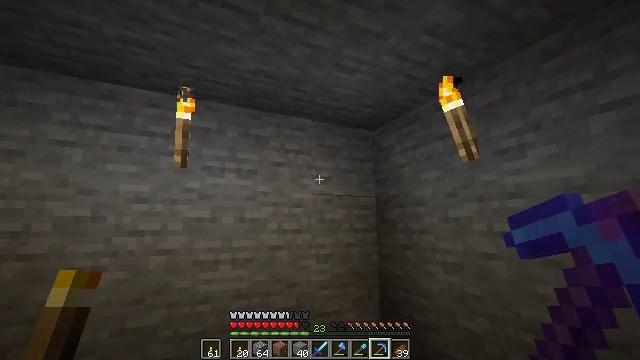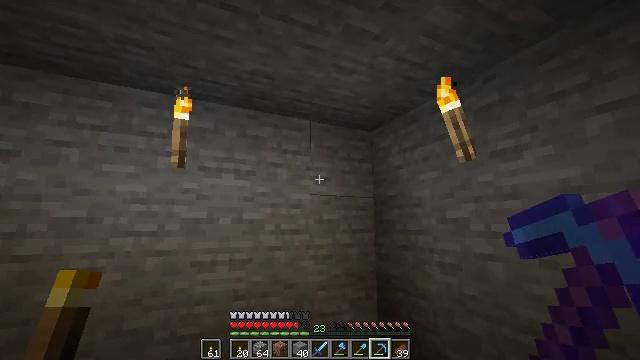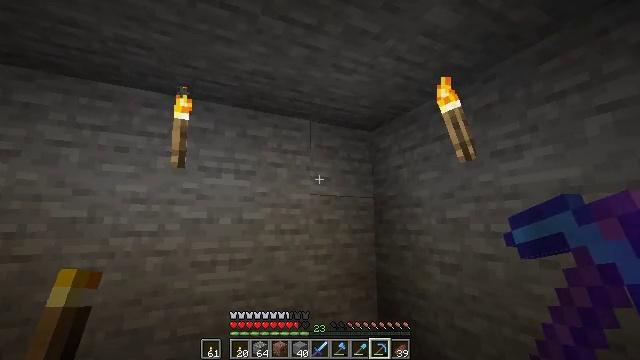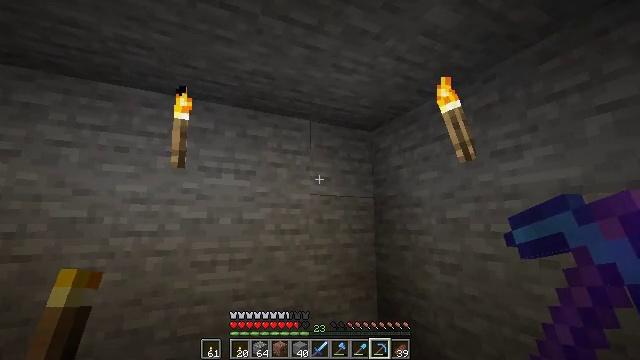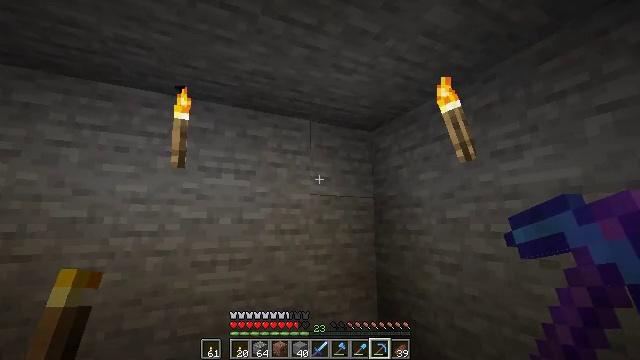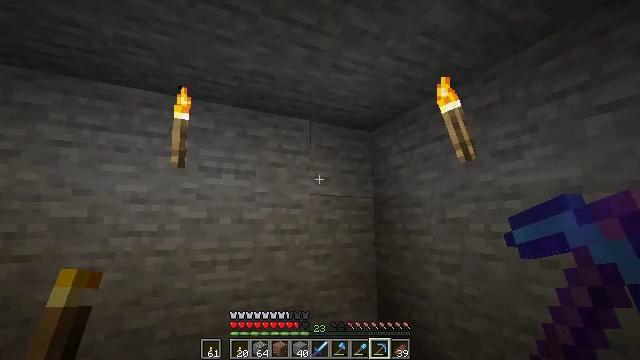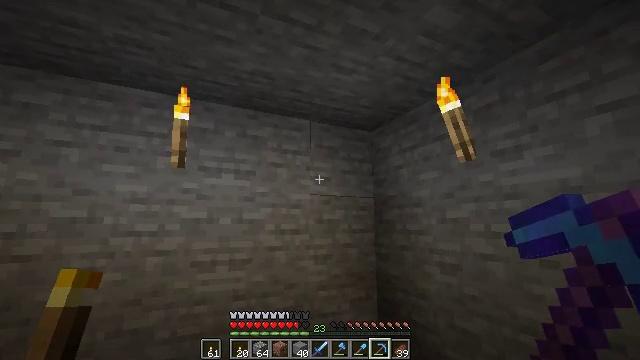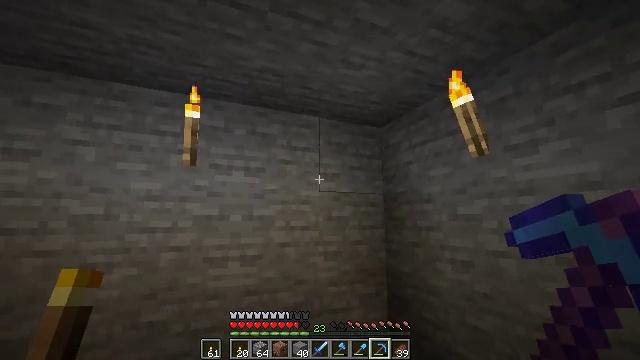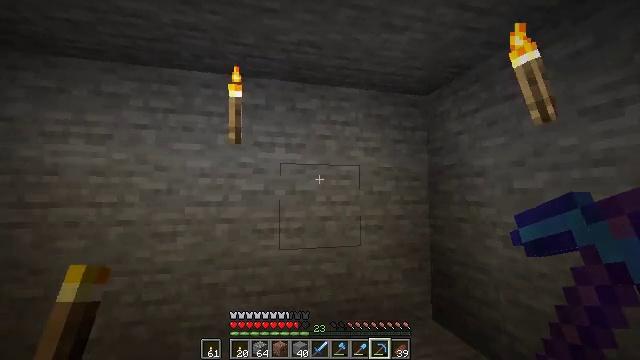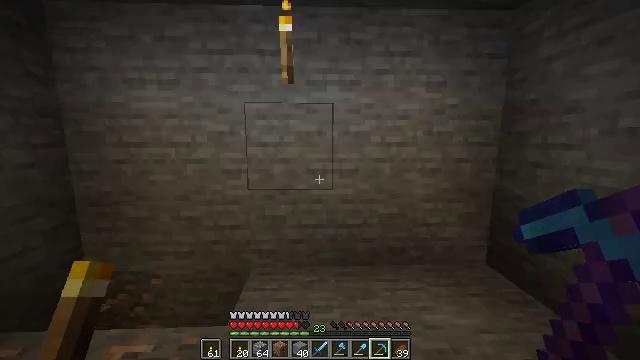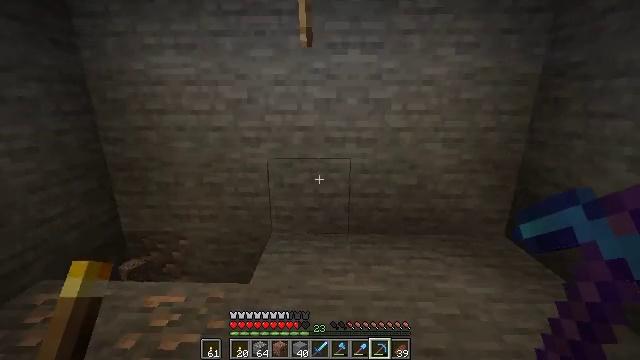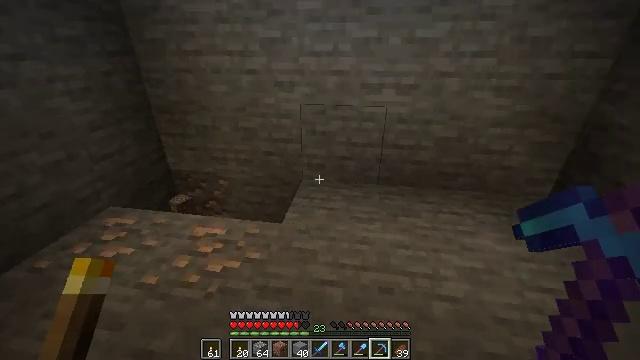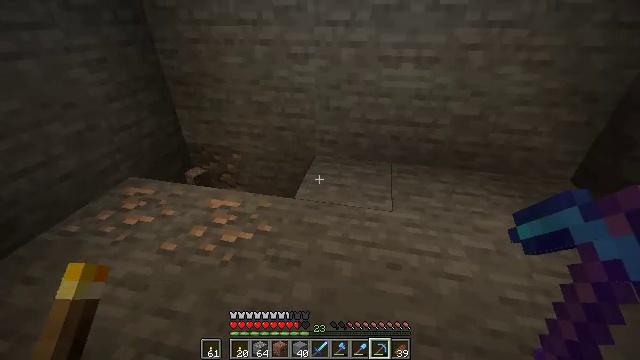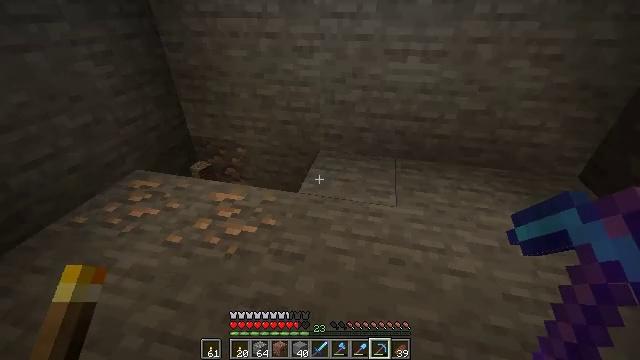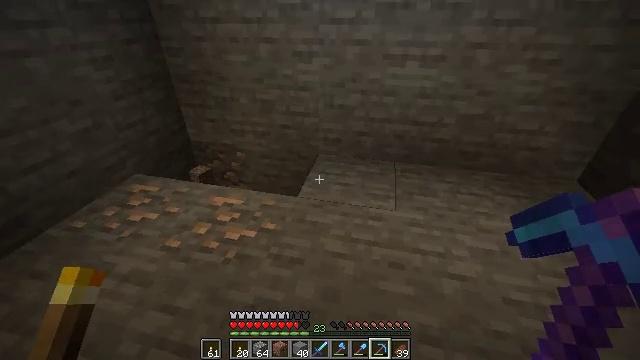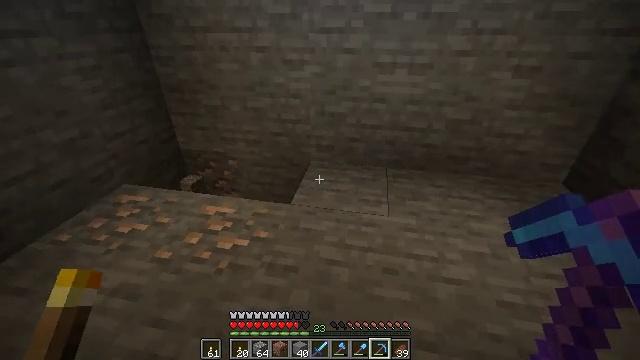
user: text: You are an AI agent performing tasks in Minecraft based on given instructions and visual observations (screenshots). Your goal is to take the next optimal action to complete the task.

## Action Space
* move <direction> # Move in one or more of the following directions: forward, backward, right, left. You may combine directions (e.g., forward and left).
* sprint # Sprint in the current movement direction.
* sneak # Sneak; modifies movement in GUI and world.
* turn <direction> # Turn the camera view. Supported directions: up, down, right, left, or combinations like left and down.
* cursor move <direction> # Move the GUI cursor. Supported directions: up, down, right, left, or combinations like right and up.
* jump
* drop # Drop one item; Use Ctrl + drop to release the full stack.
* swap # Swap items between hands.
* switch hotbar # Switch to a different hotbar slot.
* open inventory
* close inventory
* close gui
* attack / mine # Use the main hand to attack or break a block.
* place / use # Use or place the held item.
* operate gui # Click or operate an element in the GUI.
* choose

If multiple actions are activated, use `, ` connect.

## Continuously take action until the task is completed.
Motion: motion action
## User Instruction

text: Break the iron ore with a tool.
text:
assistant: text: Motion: no_op
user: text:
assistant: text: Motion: no_op
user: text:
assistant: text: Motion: no_op
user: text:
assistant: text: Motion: no_op
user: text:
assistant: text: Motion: no_op
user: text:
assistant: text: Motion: no_op
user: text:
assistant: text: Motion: turn left
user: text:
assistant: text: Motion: turn left and down
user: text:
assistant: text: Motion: turn left and down
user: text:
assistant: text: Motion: turn left and down
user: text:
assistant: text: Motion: turn left and down
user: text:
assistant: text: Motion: turn left and down
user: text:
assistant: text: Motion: turn left and down
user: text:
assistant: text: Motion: no_op
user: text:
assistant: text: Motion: turn right and up
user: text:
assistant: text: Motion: turn right
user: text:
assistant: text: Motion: no_op
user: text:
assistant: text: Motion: no_op
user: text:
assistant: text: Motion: no_op
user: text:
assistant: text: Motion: turn left
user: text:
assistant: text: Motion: turn left
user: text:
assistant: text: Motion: move forward, turn left and down
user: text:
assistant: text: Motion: move forward, turn left and down
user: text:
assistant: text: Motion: move forward, turn left and down
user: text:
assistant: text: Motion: move forward, turn left and down
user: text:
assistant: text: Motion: turn left and down
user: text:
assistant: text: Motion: turn down, attack / mine
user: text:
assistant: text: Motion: turn down, attack / mine
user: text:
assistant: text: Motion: attack / mine
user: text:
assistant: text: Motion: turn down, attack / mine